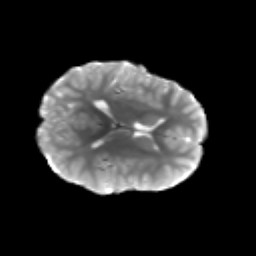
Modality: T2w
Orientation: axial
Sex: female
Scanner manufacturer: siemens
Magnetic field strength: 3 T
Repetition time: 5 s
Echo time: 0.071 s